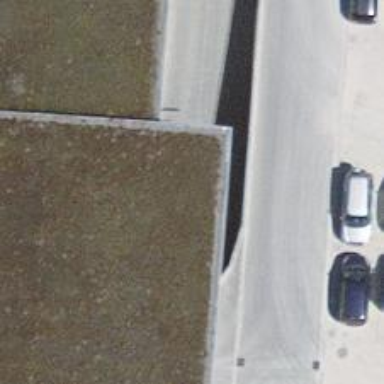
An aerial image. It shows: Parking area.